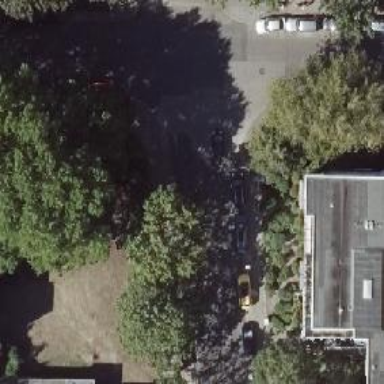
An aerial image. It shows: Sidewalk.